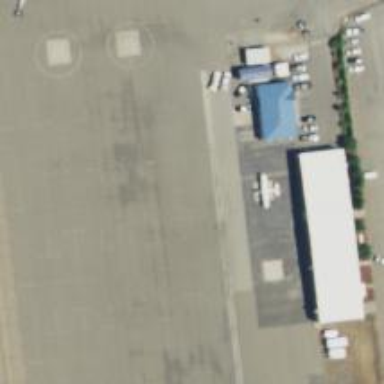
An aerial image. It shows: Apron at the airport.